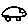
Label: car